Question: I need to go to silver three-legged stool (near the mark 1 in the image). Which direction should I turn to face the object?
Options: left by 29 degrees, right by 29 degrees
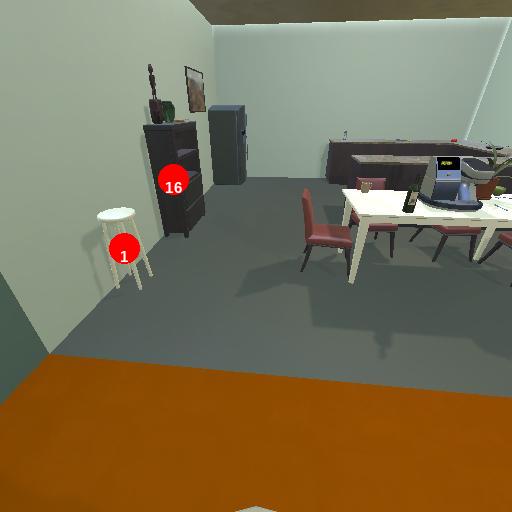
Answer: left by 29 degrees